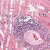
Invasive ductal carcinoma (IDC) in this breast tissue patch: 0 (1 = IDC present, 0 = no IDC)